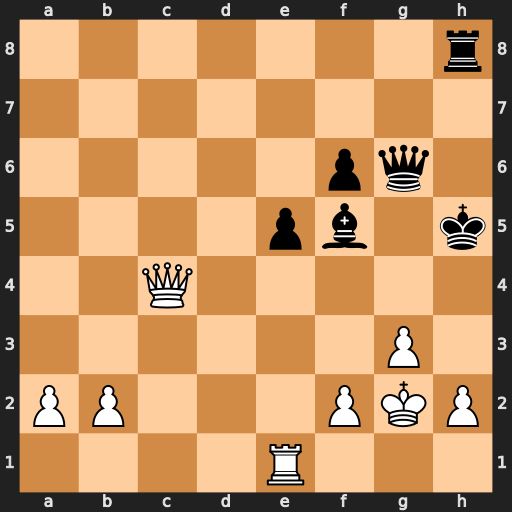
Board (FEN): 7r/8/5pq1/4pb1k/2Q5/6P1/PP3PKP/4R3
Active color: w
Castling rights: -
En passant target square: -
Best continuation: Qh4#